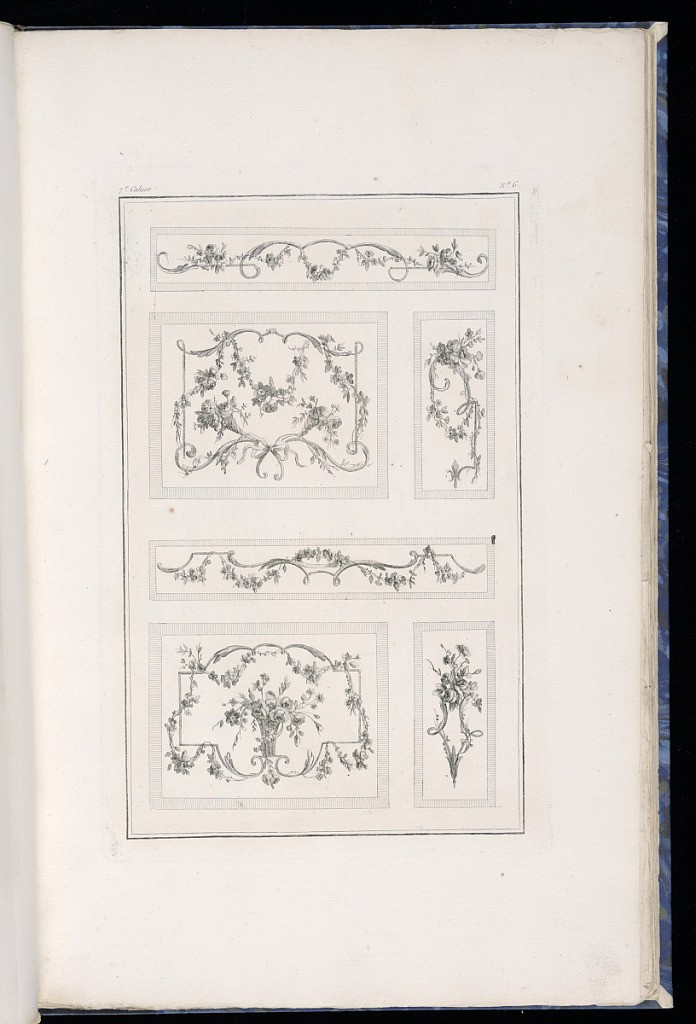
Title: Decorative Panel Designs
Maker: Pierre Ranson, French, 1736–1786
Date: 1777–79
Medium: Etching on paper
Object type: Print
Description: Designs for six decorative panels and friezes featuring arabesque and rococo motifs with scrolling acanthus leaves (rinceaux), festoons of flowers, fleurons, c-scrolls, cornucopia, and basket of flowers. The plate is numbered.